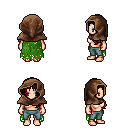
a pixel art fantasy rpg character, female body template, human, light skin, green tattered cape, teal pants, brunette left-swept hairstyle, cloth hood, four views (front, back, left, right), 2x2 character sprite sheet, small pixel art, hard edges, no anti-aliasing